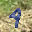
Label: 4